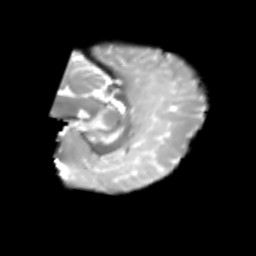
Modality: T2w
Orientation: sagittal
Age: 6
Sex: male
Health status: healthy